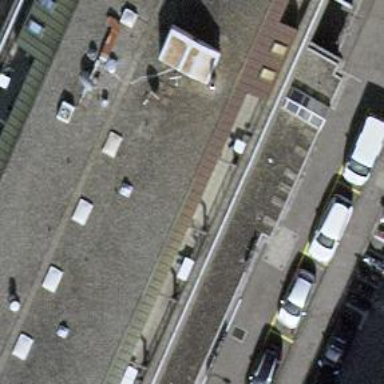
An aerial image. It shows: Car repair shop.